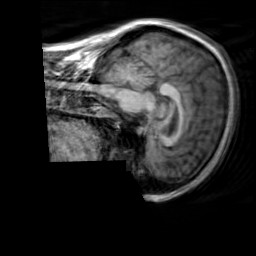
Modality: T1w
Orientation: sagittal
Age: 46
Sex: female
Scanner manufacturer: siemens
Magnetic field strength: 3 T
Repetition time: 2.3 s
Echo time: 0.00303 s